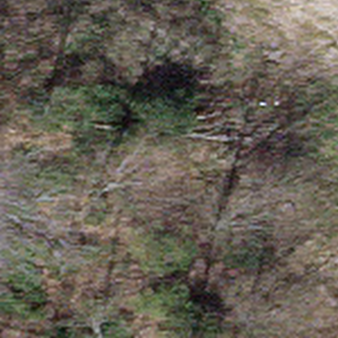
Label: other